Question: I am trying to create a responsive box in twitter bootstrap exactly like this:

Now, I have created a 'coloumn':
'''
<div class="col-lg-4" style="border-style: solid;">
<h2>Title</h2>
<p>Data</p>
</div>
'''
Giving border to all of this doesn't work. What would be the best way fellas?
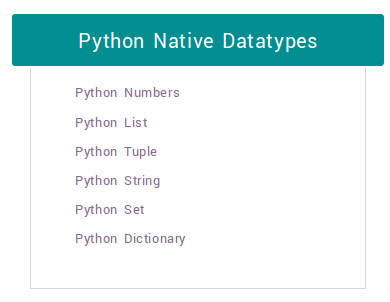
Answer: Something like this maybe? <URL>
HTML
'''
<div class="row">
<div class="col-lg-4">
<h2 class="title">Python Native Datatypes</h2>
<div class="box">
<ul>
<li>Data</li>
<li>Data</li>
<li>Data</li>
</ul>
</div>
</div>
'''
CSS
'''
.box {
border: solid 1px #000;
padding: 10px;
z-index:0;
position: relative;
width:90%;
margin: -20px auto 0 auto;
}
.box li {
list-style: none;
}
.title {
background:green;
z-index:1;
position: relative;
padding: 5px;
text-align:center;
-webkit-border-radius: 3px;
-moz-border-radius: 3px;
border-radius: 3px;
color: #fff;
font-weight: 200;
}
'''